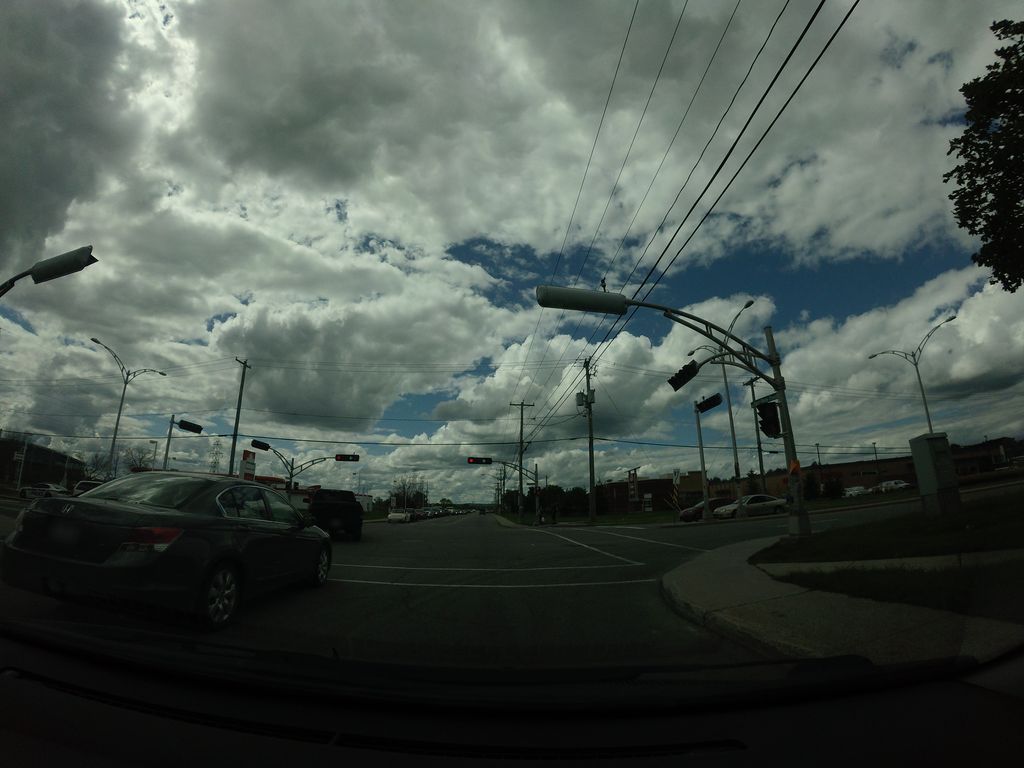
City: ottawa-gatineau